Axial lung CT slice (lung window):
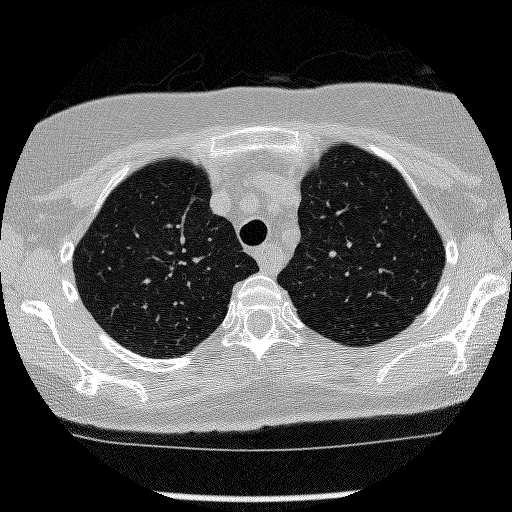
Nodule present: no